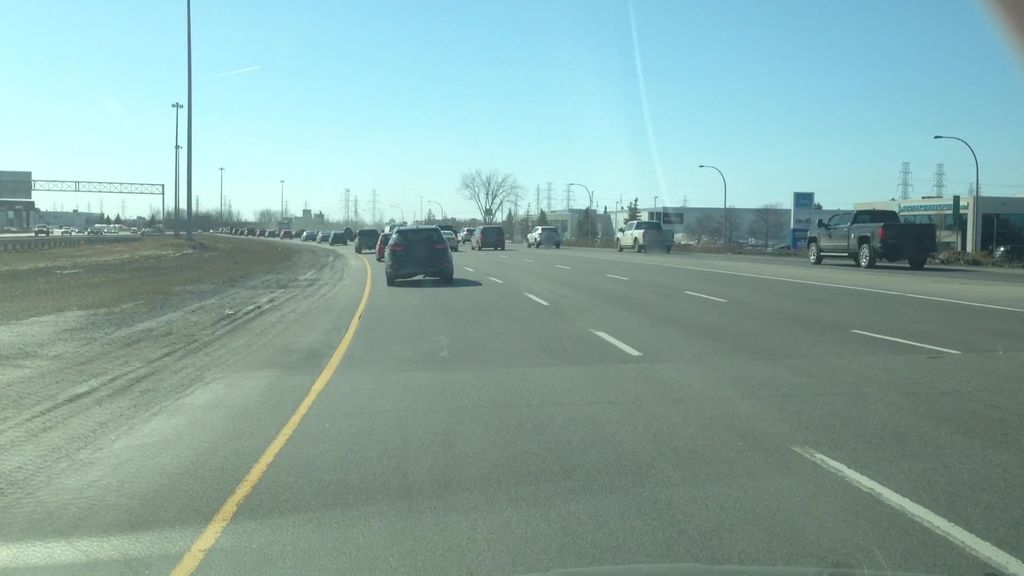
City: montreal